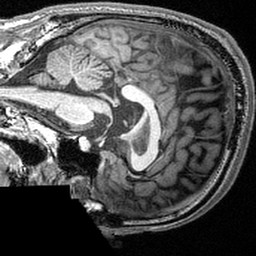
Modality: T1w
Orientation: sagittal
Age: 24
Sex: male
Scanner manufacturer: siemens
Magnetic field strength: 3 T
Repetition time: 2.53 s
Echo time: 0.00309 s